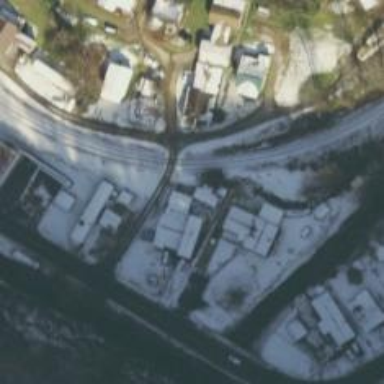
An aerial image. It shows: Level crossing along the railway.